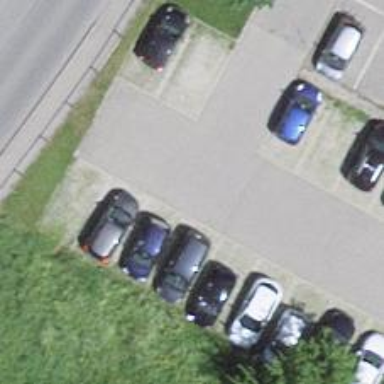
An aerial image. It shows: Parking aisle designated as service road.